Field crop: tomato
Growth stage: 1
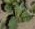
Species: solanum